Question: I've scanned an old photo with paper texture pattern and I would like to remove the texture as much as possible without lowering the image quality. Is there a way, probably using Image Processing toolbox in MATLAB?
I've tried to apply FFT transformation (using <URL>, but I couldn't find any clear white spots to be paint over. Probably the pattern is not so regular for this method?
You can see the sample below. If you need the full image I can upload it somewhere.

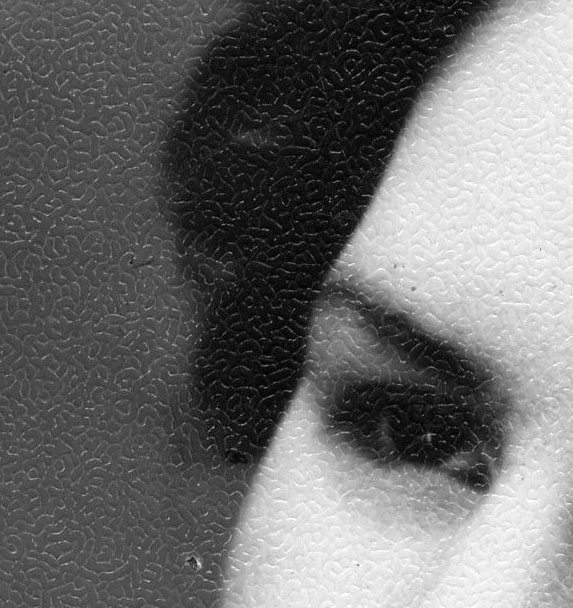
Answer: Unfortunately, you're pretty much stuck in the spatial domain, as the pattern isn't really repetitive enough for Fourier analysis to be of use.
As @Jonas and @michid have pointed out, filtering will help you with a problem like this. With filtering, you face a trade-off between the amount of detail you want to keep and the amount of noise (or unwanted image components) you want to remove. For example, the median filter used by @Jonas removes the paper texture completely (even the round scratch near the bottom edge of the image) but it also removes all texture within the eyes, hair, face and background (although we don't really care about the background so much, it's the foreground that matters). You'll also see a slight decrease in image contrast, which is usually undesirable. This gives the image an artificial look.
Here's how I would handle this problem:
- - - - - -
Paper texture pattern (before thresholding):

You want as little actual image information to be present in the above image. You'll see that you can very faintly make out the edge of the face (this isn't good, but it's the best I have time for). You also want this paper texture image to be as even as possible (so that thresholding gives equal results across the image). Again, the right hand side of the image above is slightly darker, meaning that thresholding it well will be difficult.
Final image:

The result isn't perfect, but it has completely removed the highly-visible paper texture pattern while preserving more high-frequency content than the simpler filtering approaches.
The filled-in areas are typically plain-colored and thus stand out a bit if you look at the image very closely. You could also try adding some low-strength zero-mean Gaussian noise to the filled-in areas to make them look more realistic. You'd have to pick the noise variance to match the background. Determining it empirically may be good enough.
Here's the processed image with the noise added:

Note that the parts where the paper pattern was removed are more difficult to see because the added Gaussian noise is masking them. I used the same Gaussian distribution for the entire image but if you want to be more sophisticated you can use different distributions for the face, background, etc.